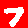
Digit: 7